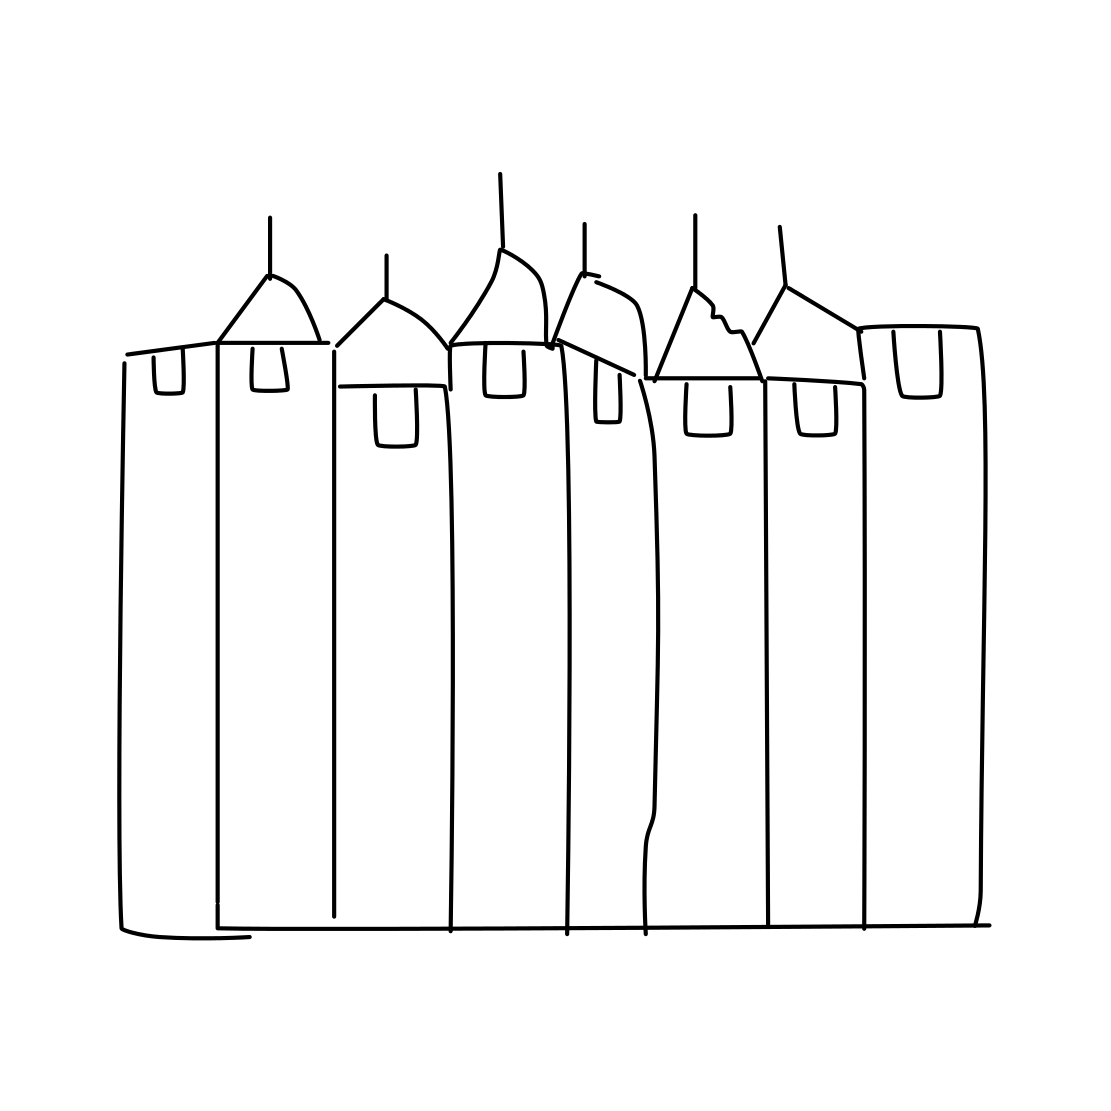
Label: castle